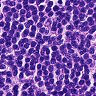
Metastatic tissue present: no